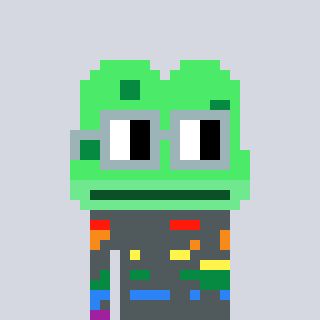
a pixel art character with square dark gray glasses, a frog-shaped head and a darkbrown-colored body on a cool background